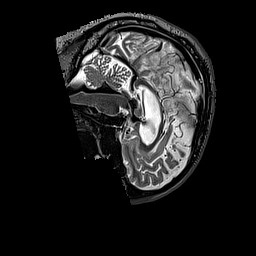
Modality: T2w
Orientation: sagittal
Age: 68
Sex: male
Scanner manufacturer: siemens
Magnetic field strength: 3 T
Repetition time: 3.2 s
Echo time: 0.567 s